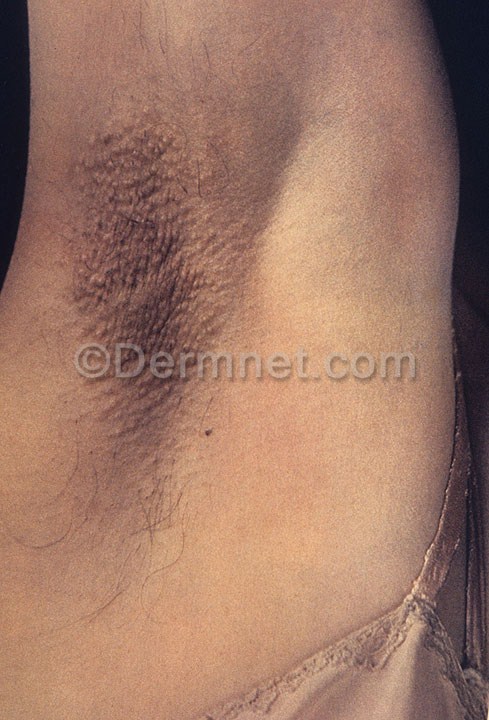
Disease: Acne and Rosacea Photos